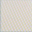
Piece: xx